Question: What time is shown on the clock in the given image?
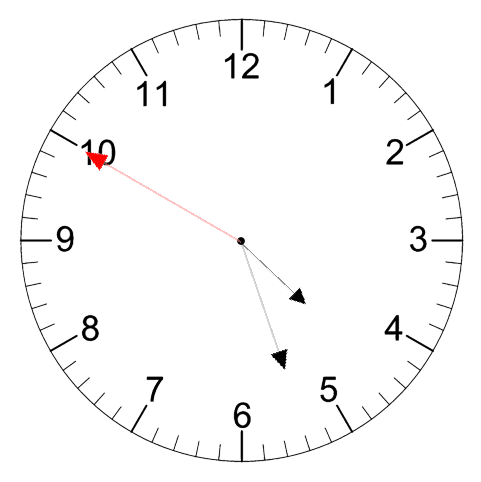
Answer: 04:26:50